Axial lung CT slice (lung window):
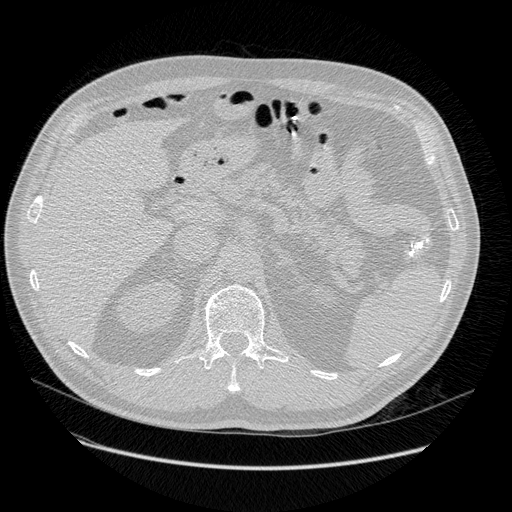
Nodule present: no